Question: I use GFLot 2.4.3 with GWT 2.4 and have a problem regarding a series of values, NOT a time series. x-axis shows several IDs and y-axis shows the corresponding values as bars.
The problem is that these IDs have large gaps in their numbering, for example 1, 9, 47 or 128 and up to above 4000. In a bar chart this is plotted as seen on the following image:

Can I somehow deactivate these interpolation of points and get all bars aligned next to each other without gaps?
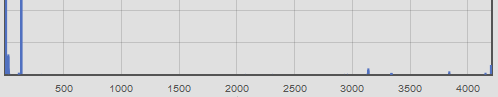
Answer: The only solution I could find is to use a TickFormatter.
Add your points to the model using constant gap as x-axis (1, 2, 3, 4, 5, etc.) and add a TickFormatter to the x-axis option :
'''
plotOptions.addXAxisOptions( new AxisOptions().setTickFormatter( new TickFormatter() {
@Override
public String formatTickValue( double tickValue, Axis axis )
{
// return the label you want ("1", "9", "47", "128", "4000", etc.) for the tickValue (1, 2, 3, 4, 5, etc.)
}
} ) );
'''